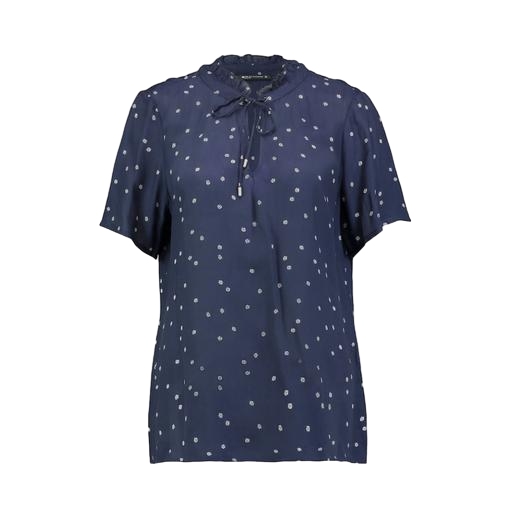
blue plus size printed t-shirt only macy, blue freya tie front blouse, blue printed lace-up blouse, white background